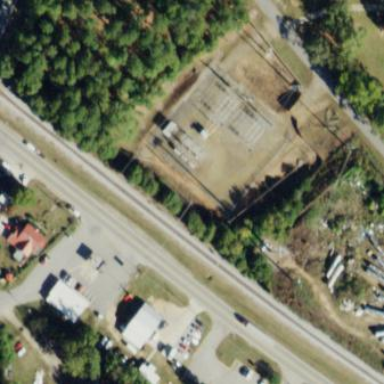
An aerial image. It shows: Distribution level power substation enclosed by fence.